Field crop: tomato
Growth stage: 2
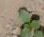
Species: solanum